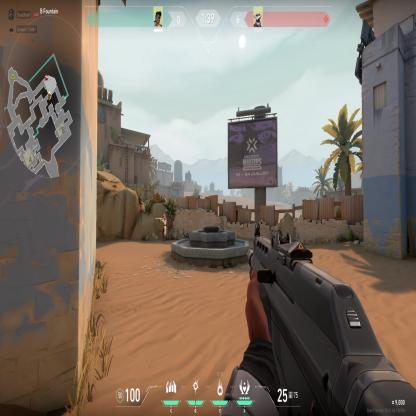
Label: enemy